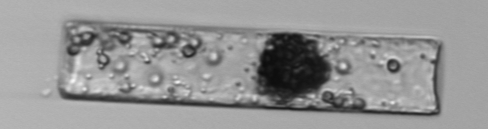
Label: Guinardia_flaccida